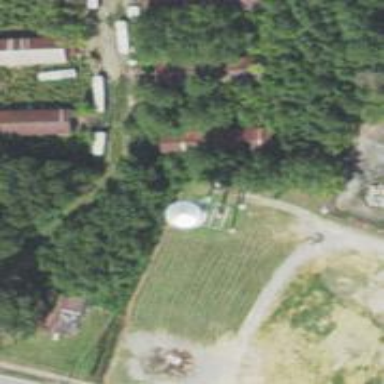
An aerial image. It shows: Water tower that is man-made.